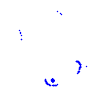
Particle: proton